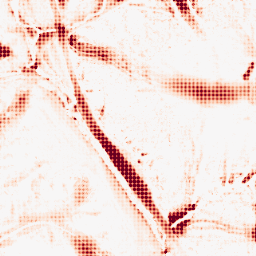
Category: morphological
Decomposition family: tophat
Decomposition parameters: size: 20
mode: white
Upsampling method: sinc_blackman
Upsampling parameters: scale: 4
kernel_size: 4
Upsampling scale: 4